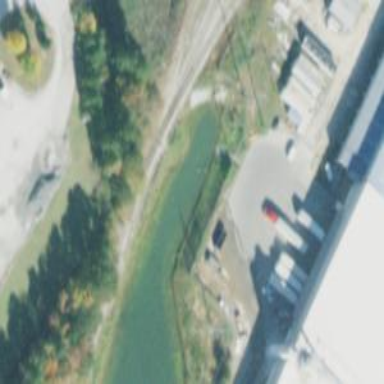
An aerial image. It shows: Rail spur service.